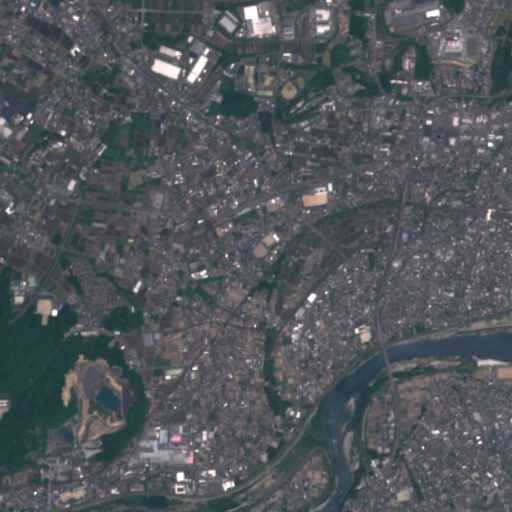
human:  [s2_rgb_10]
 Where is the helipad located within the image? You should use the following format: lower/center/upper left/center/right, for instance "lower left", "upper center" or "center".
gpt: The helipad is located in the lower right of the image.
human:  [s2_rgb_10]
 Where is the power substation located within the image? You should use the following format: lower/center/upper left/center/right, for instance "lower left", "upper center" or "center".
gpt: The power substation is located in the upper left of the image.
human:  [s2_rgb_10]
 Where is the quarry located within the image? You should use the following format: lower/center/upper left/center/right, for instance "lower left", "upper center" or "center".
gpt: The quarry is located in the lower left of the image.
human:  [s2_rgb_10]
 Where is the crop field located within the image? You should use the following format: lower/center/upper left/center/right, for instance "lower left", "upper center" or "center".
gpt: There is no crop field in the image.